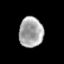
Tissue: skin
Cell type: Epithelial cells
Senescence score: 0.9218
Nuclear area (px): 716
Mean DAPI intensity: 166.546